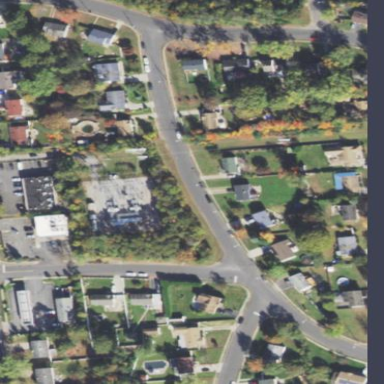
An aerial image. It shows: Sidewalk.